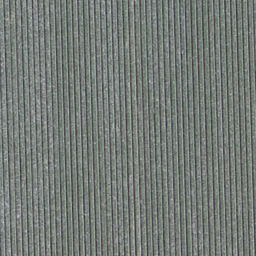
Label: agricultural